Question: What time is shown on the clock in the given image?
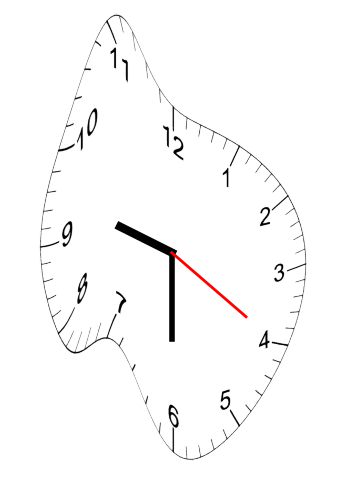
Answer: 09:30:20